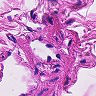
Metastatic tissue present: no